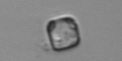
Label: Thalassiosira